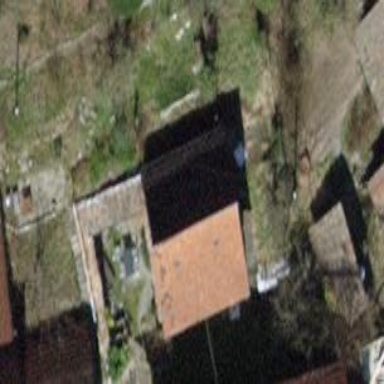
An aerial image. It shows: Shed building.